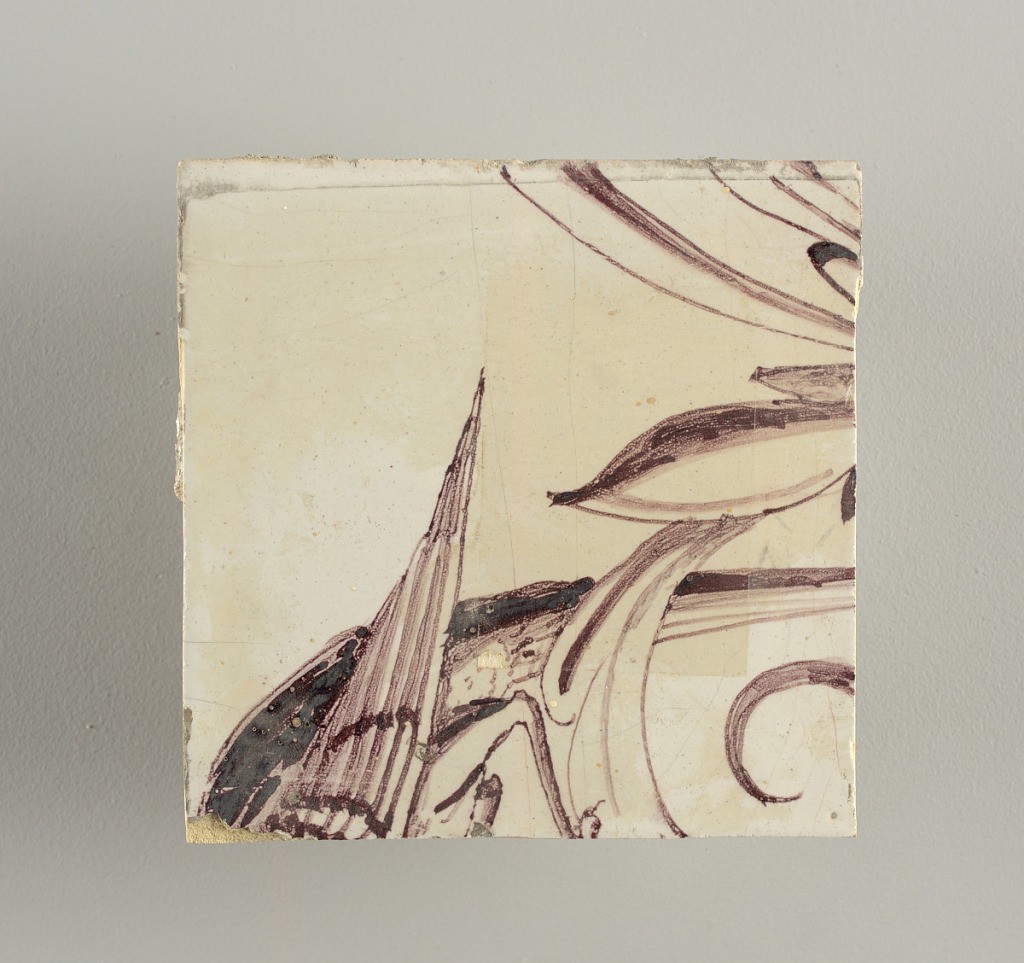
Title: Wall facing
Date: ca. 1725
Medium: tin-glazed earthenware, underglaze
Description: Running design for a frieze or a dado, composed of scrolls of foliage and strapwork, and four repeating motifs--a seated woman in a small upright oval medallion, a putto seated on a rocailled base, and strapwork in axial pattern.  The various panels, A to F, show various repeats of the same design, all being five tiles high and a varying number of tiles wide.